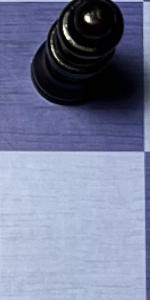
Label: Empty